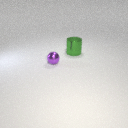
large green metal cylinder behind small purple metal sphere